This time-frequency spectrogram was computed from a bearing vibration snapshot; brighter regions carry more energy. Diagnose the bearing from this image, choosing from: normal, inner_race, outer_race, ball.
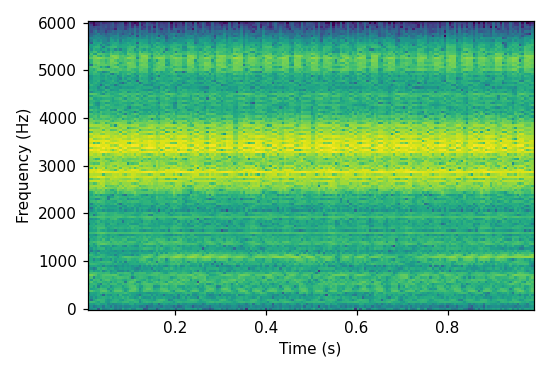
Answer: outer_race